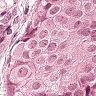
Metastatic tissue present: yes